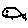
Label: fish